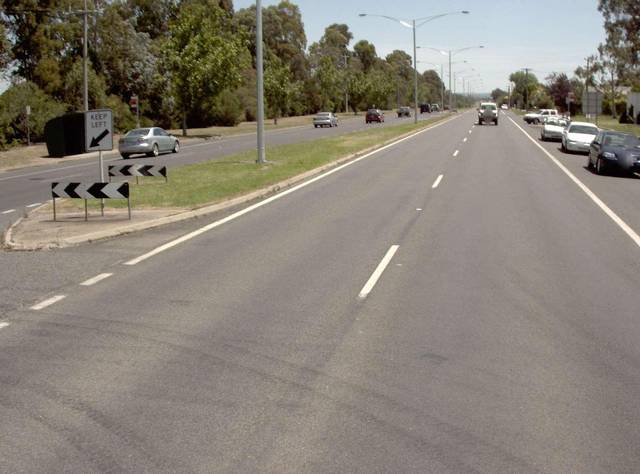
Region: Australia
Coordinates: -38.203, 146.521